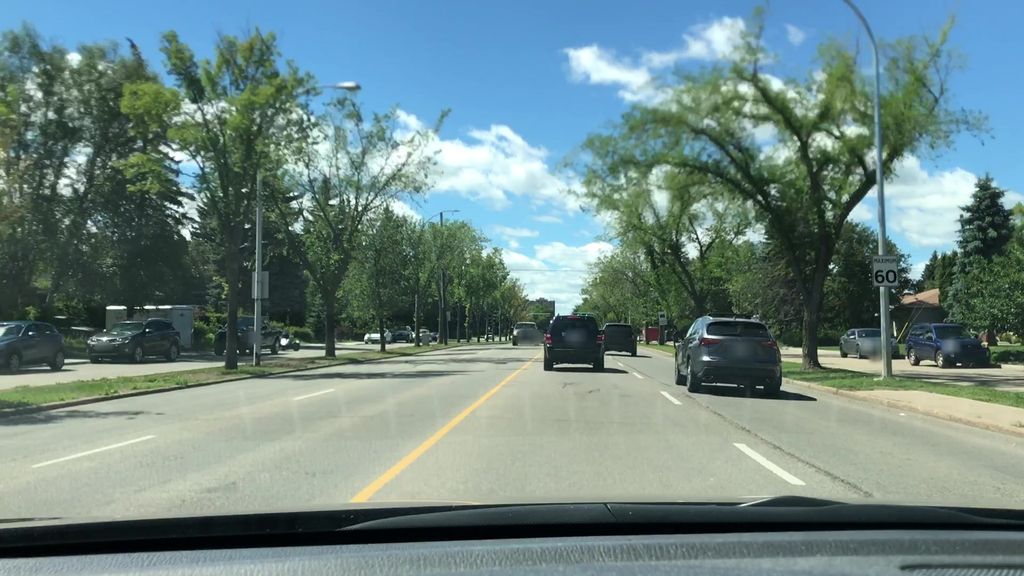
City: edmonton